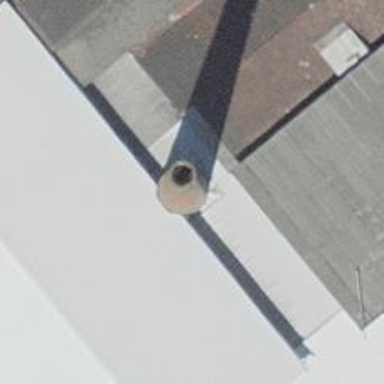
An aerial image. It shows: Chimney that is man-made.